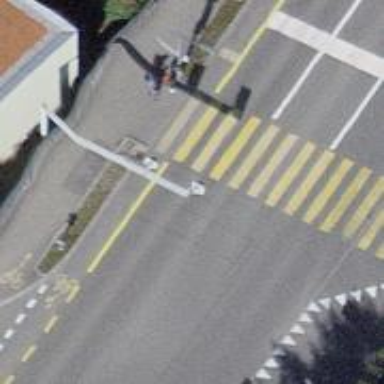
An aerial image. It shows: Crossing with traffic signals.